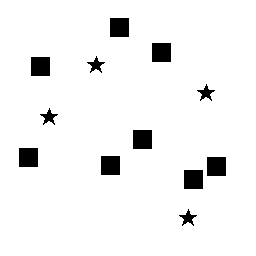
Squares: 8
Triangles: 0
Stars: 4
Total shapes: 12